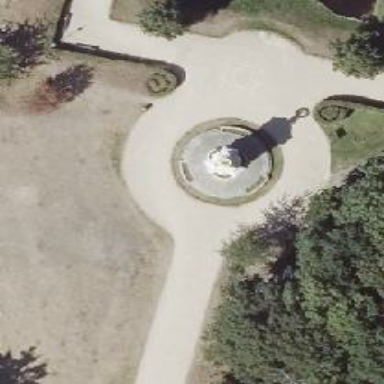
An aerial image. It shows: Sculptural memorial with historical significance.